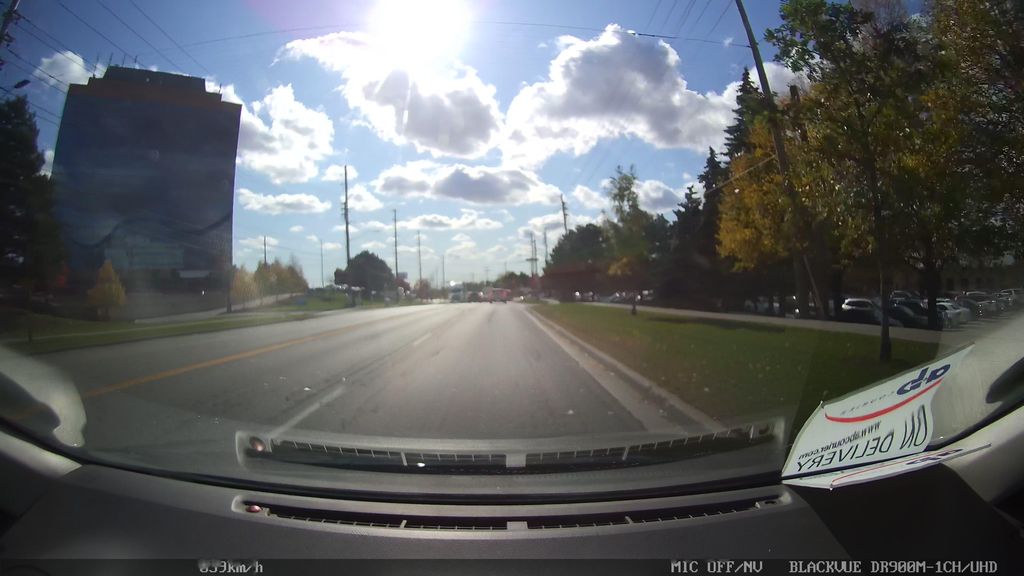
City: toronto